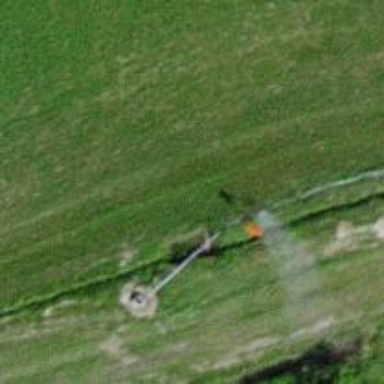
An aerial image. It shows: Pole with roofed pipeline marker.